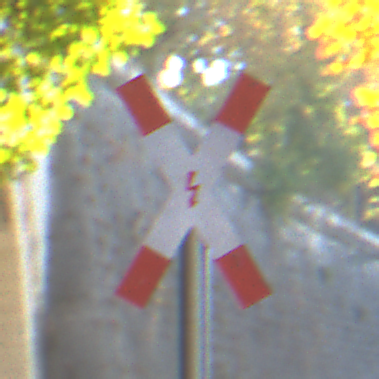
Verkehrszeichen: Andreaskreuz
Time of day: Midday
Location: Outdoor (Urban)
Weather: Clear
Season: NotSpecified
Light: Natural